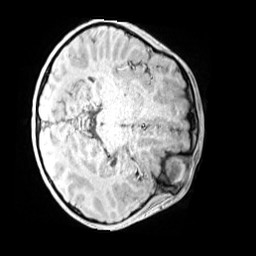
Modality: MP2RAGE
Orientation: axial
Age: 10
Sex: male
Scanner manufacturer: siemens
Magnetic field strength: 3 T
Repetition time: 4 s
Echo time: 0.00299 s